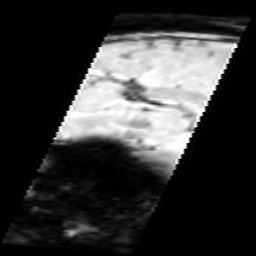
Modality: inplaneT2
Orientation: sagittal
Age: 20
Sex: male